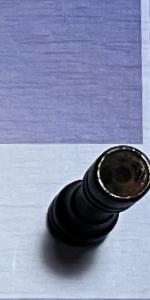
Label: Rook_Black